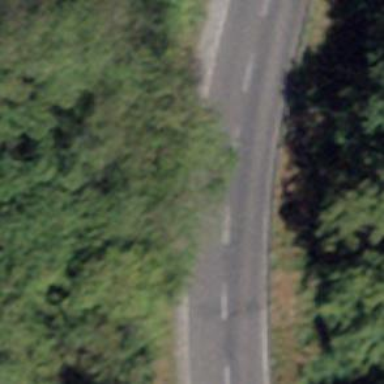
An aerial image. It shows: Tertiary road with asphalt surface.